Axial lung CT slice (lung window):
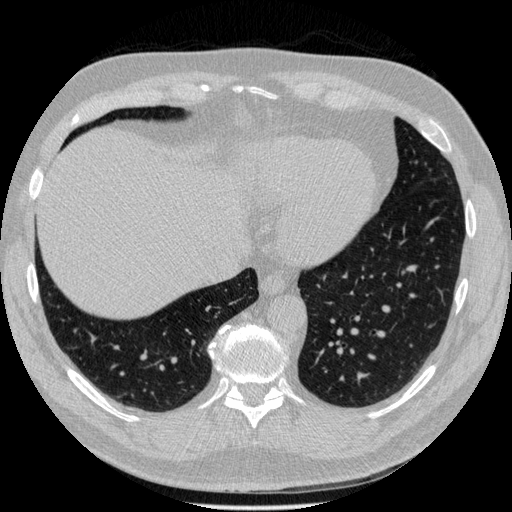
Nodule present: no